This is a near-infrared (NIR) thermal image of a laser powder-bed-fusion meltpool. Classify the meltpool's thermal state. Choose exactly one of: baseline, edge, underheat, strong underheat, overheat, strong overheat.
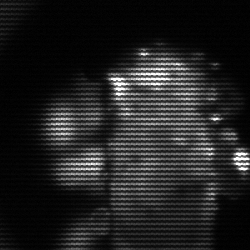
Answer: strong underheat